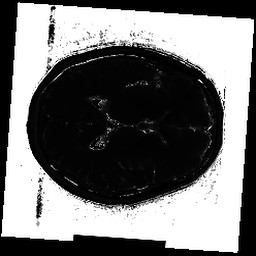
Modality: T2map
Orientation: axial
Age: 55
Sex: female
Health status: ill